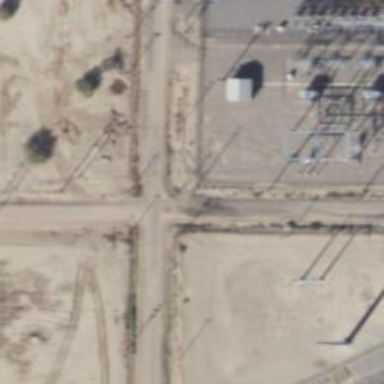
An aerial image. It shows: Outdoor power substation surrounded by fence. The substation operates at the distribution level.